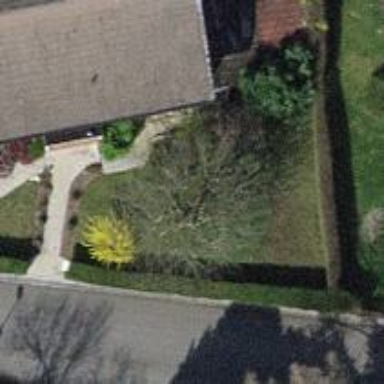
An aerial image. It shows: Garden with evergreen needle-leaved trees.